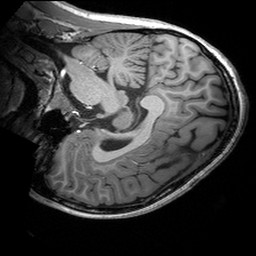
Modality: T1w
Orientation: sagittal
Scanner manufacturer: siemens
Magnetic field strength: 3 T
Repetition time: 2.53 s
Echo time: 0.00299 s